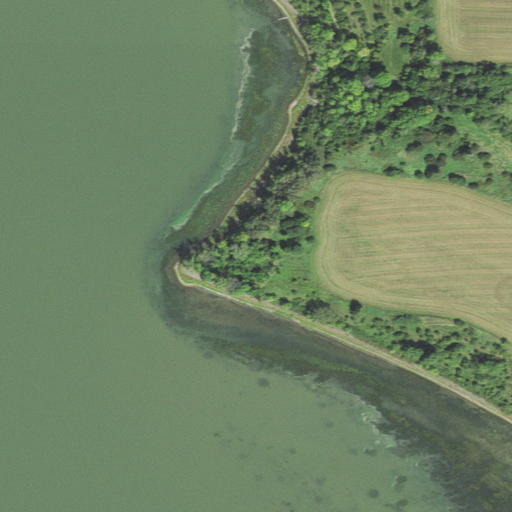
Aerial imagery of cape in Vermont named Plumies Point containing open water, pasture, cultivated crops, evergreen forest, herbaceous wetlands, grassland, and shrub